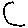
Label: moon